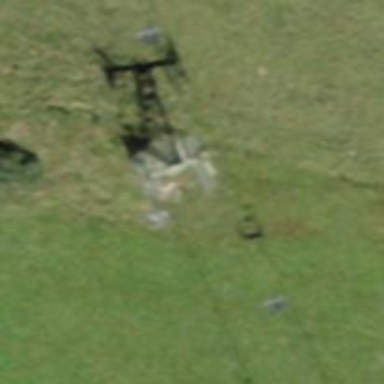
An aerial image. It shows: Pylon used for aerialway.